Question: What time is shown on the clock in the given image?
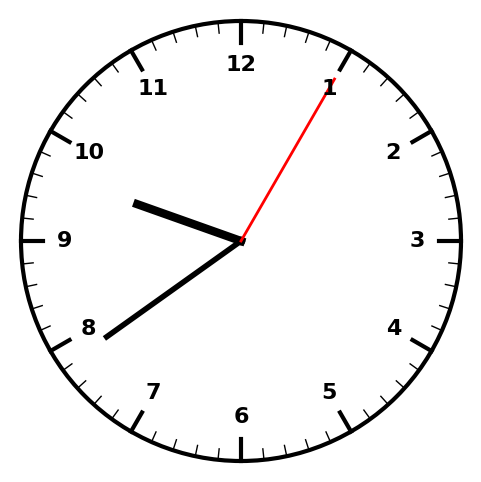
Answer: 09:39:05